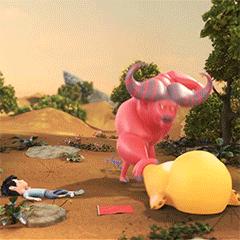
Label: nailong